Question: I've got the data looking like the following data as 'pandas.DataFrame':
'''
diff_1 diff_2
1949-01-01 06:00:00 -0.555 -0.123
1949-01-01 07:00:00 -0.654 0.230
1949-01-02 06:00:00 -0.879 0.012
1949-01-02 07:00:00 -0.459 0.672
1949-01-03 06:00:00 -0.588 0.980
1949-01-03 07:00:00 -0.068 0.375
1950-01-01 06:00:00 -0.654 0.572
1950-01-01 07:00:00 -0.544 0.092
1950-01-02 06:00:00 0.374 -0.275
1950-01-02 07:00:00 0.562 -0.260
1950-01-03 06:00:00 -0.200 0.240
1950-01-03 07:00:00 -0.226 0.202
'''
Now, I want to do a "spaghetti plot", where the "spaghetti groups" in one color are determinated whether the curve is diff_1 or diff_2 (so x-axis is the time from 01-01 to 01-03, y-axis are the differences, each "spaghetti" is one year).
I tried to orient at this question:
<URL>
However, I fear I have got one dimension too many. Any ideas how this could work?
EDIT: The following simple image illustrates what I'm looking for. The multiple lines for one color result from the fact that the time period on the x-axis repeat annually.

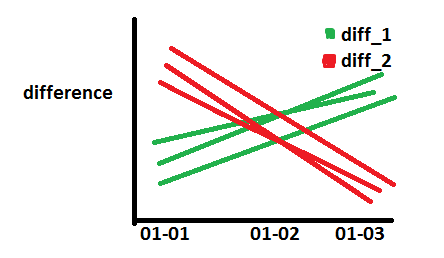
Answer: This is the best I could do, I am not totally satisfied but it might be good enough:
'''
# add a column with the year so you can pivot on it later.
tdf = df.assign(year=df.index.year)
# make all dates have the same year (a leap one just in case)
tdf.index = df.index.map(lambda x: x.replace(year=2004))
# pivot using years as columns and put them in the topmost level.
tdf = (tdf.pivot(columns='year').swaplevel(0, 1, axis='columns'))
print(tdf)
year 1949 1950 1949 1950
diff_1 diff_1 diff_2 diff_2
2004-01-01 06:00:00 -0.555 -0.654 -0.123 0.572
2004-01-01 07:00:00 -0.654 -0.544 0.230 0.092
2004-01-02 06:00:00 -0.879 0.374 0.012 -0.275
2004-01-02 07:00:00 -0.459 0.562 0.672 -0.260
2004-01-03 06:00:00 -0.588 -0.200 0.980 0.240
2004-01-03 07:00:00 -0.068 -0.226 0.375 0.202
# create a list of as many colors as columns in df
color = [c['color'] for c in plt.rcParams['axes.prop_cycle'][:df.columns.size]]
# plot
ax = plt.subplot()
for year in tdf.columns.levels[0]:
tdf[year].plot(color=color, legend=False, ax=ax)
plt.legend(ax.lines[:df.columns.size], df.columns, loc='best')
plt.show()
'''
<URL>
Now customize the tick labels to your heart content.